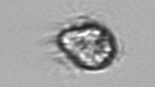
Label: Mesodinium